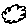
Label: cloud